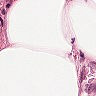
Metastatic tissue present: no